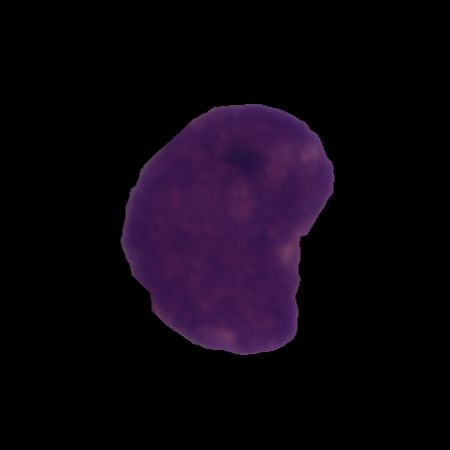
Label: cancer